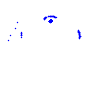
Particle: proton